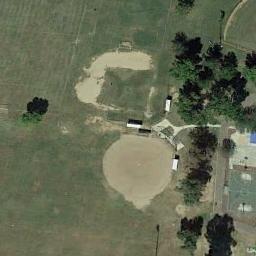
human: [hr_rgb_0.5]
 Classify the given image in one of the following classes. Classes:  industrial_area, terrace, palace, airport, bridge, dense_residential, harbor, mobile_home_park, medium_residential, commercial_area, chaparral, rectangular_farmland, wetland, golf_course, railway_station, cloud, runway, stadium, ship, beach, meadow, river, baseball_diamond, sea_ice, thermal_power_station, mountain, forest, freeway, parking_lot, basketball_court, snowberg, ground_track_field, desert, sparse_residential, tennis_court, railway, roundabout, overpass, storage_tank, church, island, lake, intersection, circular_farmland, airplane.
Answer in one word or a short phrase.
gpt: baseball_diamond